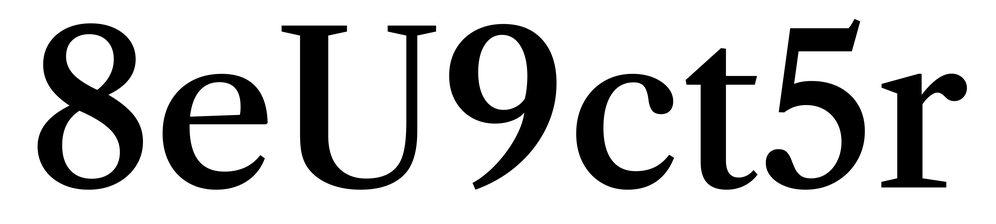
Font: LibreCaslonText_Medium